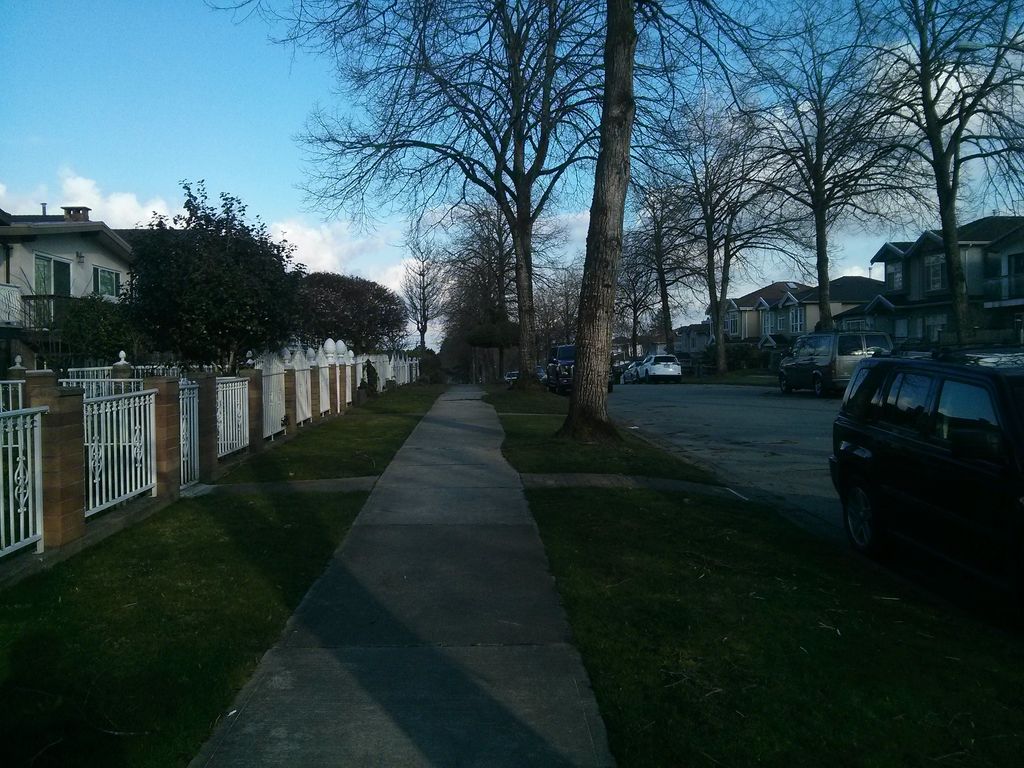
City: vancouver